RGB frame:
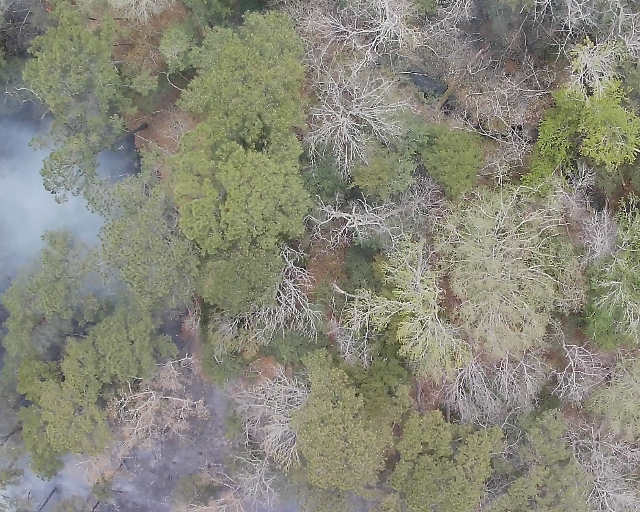
Thermal frame:
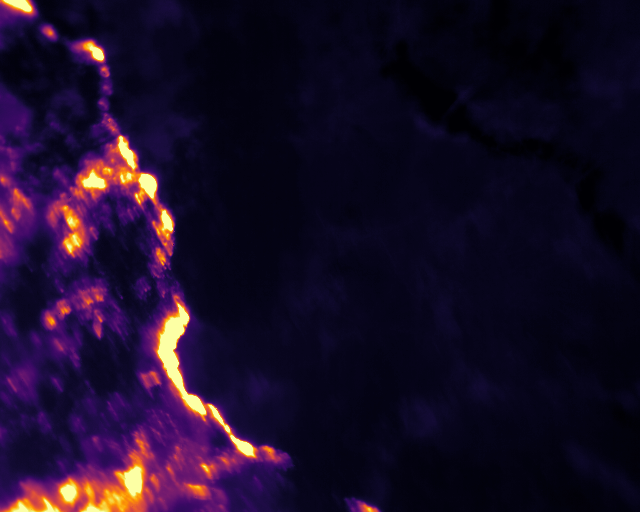
Captured: 2026-02-26 03:08:26
Pixels at or above 80 °C: 8550 (fraction of frame: 0.02609)